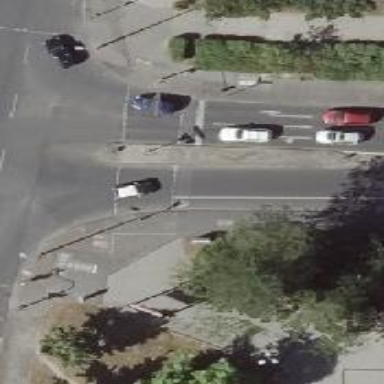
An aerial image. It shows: Road crossing with traffic signals and island.